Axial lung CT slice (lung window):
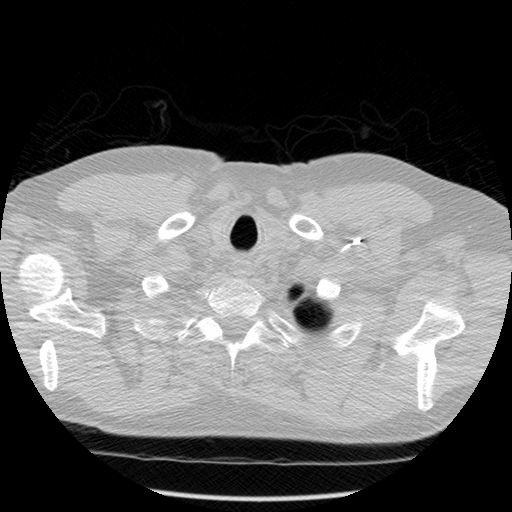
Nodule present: no